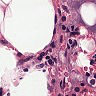
Metastatic tissue present: no